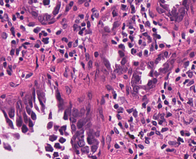
Tumor epithelial tissue: yes
Tumor-associated stroma tissue: yes
Normal tissue: no